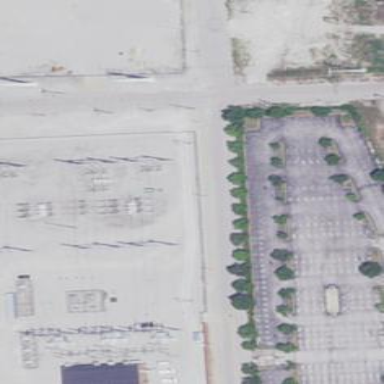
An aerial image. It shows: Power substation.